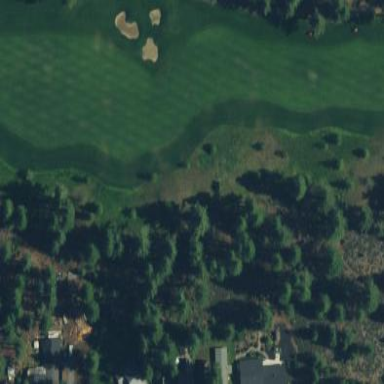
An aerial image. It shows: Area with grass used as rough in golf course.